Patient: sex F, age 63
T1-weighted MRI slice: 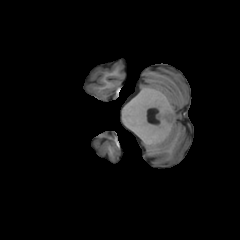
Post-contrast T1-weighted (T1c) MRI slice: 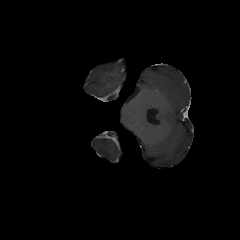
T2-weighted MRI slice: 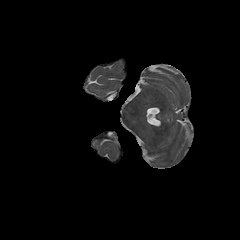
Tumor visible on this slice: no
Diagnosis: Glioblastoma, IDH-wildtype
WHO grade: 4